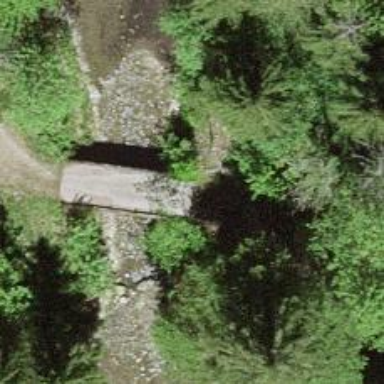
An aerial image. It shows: Bridge over grade2 track.